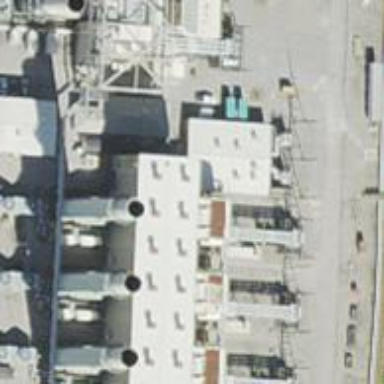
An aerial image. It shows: Gas turbine generator is in use.